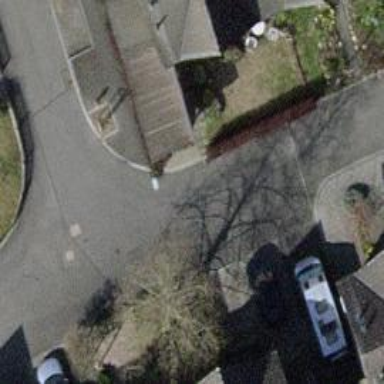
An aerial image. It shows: Sidewalk along the footway.